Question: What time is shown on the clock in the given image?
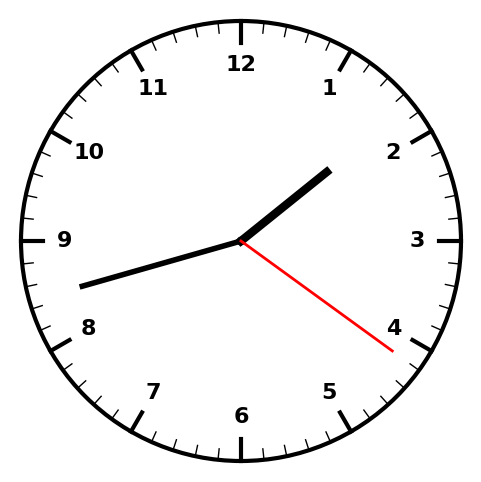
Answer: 01:42:21